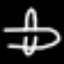
Label: airplane